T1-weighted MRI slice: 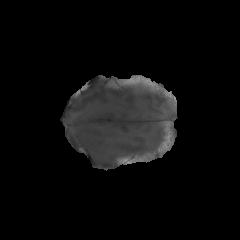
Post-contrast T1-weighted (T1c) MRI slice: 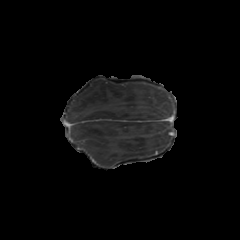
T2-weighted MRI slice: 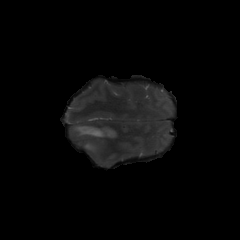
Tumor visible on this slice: yes